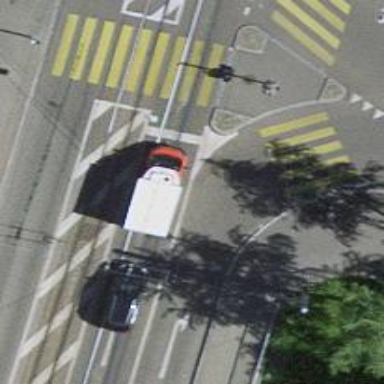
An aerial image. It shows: Bridge across tram railway with electrified contact lines. It has one track.